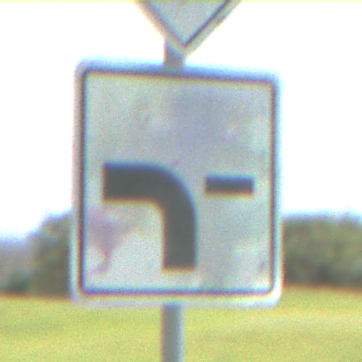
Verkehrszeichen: VerlaufVorfahrtsstrasse6
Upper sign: Vorfahrtsstrasse
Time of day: MorningAfternoon
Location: Outdoor (Nature)
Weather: PartlyCloudy
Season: NotSpecified
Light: Natural